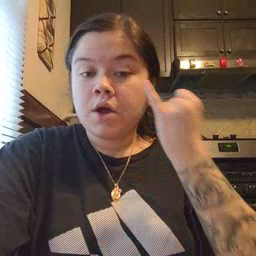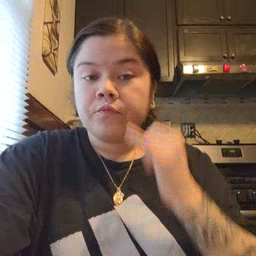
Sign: if